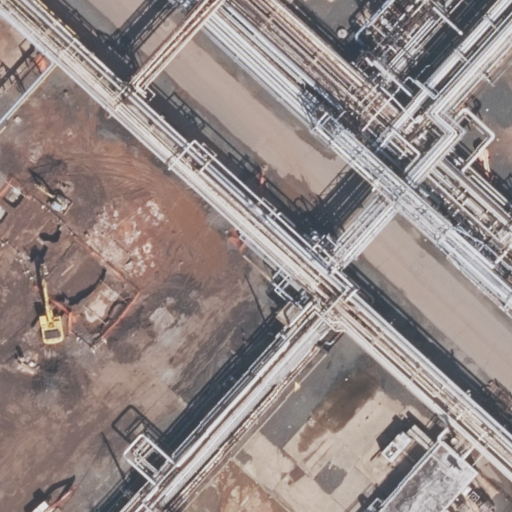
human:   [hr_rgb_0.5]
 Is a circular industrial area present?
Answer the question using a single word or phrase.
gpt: no

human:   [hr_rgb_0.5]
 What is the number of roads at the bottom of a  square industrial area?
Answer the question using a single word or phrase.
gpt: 0

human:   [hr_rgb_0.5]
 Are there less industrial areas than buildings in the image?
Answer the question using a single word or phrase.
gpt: no

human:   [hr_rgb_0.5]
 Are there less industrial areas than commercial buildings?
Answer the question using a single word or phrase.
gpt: no

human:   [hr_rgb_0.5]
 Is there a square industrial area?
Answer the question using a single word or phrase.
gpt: no

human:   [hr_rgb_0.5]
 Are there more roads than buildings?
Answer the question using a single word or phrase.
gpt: yes

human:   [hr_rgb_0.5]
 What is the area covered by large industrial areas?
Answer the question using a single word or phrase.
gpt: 10583m2

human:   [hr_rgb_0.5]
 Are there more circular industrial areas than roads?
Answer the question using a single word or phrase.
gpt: no

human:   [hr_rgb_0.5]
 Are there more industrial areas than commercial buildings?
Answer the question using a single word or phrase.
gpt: yes

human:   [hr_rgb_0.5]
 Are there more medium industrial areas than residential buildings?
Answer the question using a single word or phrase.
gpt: no

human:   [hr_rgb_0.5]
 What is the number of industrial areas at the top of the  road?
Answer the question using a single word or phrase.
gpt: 0

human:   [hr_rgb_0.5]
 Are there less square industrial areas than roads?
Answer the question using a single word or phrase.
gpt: yes

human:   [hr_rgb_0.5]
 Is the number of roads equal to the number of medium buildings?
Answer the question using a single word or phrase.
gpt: no

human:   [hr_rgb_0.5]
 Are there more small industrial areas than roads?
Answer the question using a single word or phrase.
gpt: no

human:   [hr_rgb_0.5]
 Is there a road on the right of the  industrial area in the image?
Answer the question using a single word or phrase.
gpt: no

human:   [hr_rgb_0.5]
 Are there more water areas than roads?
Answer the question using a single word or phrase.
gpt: no

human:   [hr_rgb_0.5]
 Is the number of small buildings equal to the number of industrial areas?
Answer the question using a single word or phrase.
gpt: no

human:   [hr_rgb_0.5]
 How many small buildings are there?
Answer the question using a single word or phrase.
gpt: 0

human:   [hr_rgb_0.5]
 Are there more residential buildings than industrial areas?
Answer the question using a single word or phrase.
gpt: no

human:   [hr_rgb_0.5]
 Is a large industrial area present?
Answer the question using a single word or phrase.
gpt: yes

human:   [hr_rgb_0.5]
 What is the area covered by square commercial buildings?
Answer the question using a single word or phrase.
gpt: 0m2

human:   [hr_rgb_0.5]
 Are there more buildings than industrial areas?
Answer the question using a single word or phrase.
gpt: no

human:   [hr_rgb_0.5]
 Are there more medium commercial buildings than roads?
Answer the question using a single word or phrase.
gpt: no

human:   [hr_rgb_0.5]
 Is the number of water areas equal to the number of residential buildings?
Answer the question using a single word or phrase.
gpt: yes

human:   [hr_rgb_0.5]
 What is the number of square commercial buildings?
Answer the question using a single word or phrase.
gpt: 0

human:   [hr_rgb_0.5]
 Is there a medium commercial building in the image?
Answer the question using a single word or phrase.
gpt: no

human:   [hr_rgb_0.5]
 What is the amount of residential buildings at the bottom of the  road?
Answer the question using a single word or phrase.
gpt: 0

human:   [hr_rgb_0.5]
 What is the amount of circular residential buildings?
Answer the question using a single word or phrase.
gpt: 0

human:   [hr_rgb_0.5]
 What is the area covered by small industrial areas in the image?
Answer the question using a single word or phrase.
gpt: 0m2

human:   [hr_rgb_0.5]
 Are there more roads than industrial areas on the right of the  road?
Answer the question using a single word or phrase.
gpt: no

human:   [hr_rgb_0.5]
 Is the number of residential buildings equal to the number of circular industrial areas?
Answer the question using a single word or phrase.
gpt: yes

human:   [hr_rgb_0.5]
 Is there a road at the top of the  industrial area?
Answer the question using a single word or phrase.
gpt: yes

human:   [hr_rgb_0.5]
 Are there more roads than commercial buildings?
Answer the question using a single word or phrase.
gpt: yes

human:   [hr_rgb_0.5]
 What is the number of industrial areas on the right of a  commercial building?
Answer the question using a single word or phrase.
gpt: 0

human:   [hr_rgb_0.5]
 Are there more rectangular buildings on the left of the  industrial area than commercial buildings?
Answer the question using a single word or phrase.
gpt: no

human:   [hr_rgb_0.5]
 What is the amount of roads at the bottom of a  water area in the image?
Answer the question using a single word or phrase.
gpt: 0